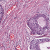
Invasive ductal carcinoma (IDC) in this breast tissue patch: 0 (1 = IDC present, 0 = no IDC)